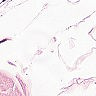
Metastatic tissue present: no